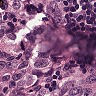
Metastatic tissue present: yes